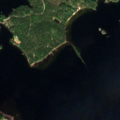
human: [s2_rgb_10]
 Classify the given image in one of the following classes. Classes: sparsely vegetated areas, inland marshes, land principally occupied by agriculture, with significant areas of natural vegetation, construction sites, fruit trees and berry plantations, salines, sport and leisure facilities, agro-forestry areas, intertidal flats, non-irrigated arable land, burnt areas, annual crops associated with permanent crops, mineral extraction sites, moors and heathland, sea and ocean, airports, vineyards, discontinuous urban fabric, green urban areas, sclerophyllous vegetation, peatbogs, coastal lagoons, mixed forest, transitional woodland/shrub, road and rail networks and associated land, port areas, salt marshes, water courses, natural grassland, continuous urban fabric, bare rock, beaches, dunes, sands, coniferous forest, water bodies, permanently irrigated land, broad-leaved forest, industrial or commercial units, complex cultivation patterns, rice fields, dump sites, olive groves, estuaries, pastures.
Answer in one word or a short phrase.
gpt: coniferous forest, mixed forest, inland marshes, water bodies